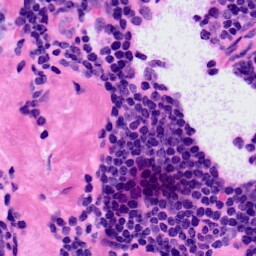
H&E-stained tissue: LymphNode